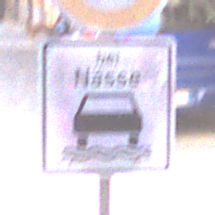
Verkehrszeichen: BeiNaesse
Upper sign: Geschwindigkeit90
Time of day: MorningAfternoon
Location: Outdoor (Urban)
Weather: Clear
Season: NotSpecified
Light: Natural